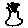
Label: flower